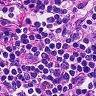
Metastatic tissue present: no